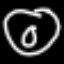
Label: donut